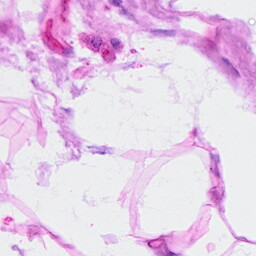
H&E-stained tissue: Breast